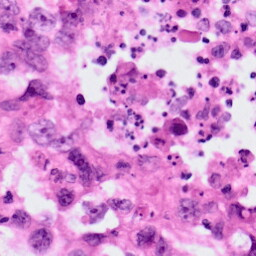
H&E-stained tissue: Lung